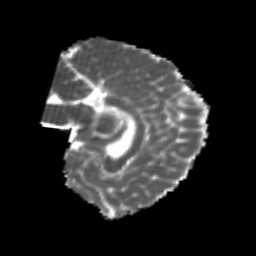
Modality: MD
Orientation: sagittal
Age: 23
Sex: female
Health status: healthy
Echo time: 0.074 s